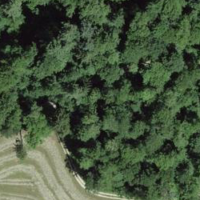
EUNIS habitat code: 41
Species observed at this site:
Lathyrus vernus
Stachys sylvatica
Pulmonaria obscura